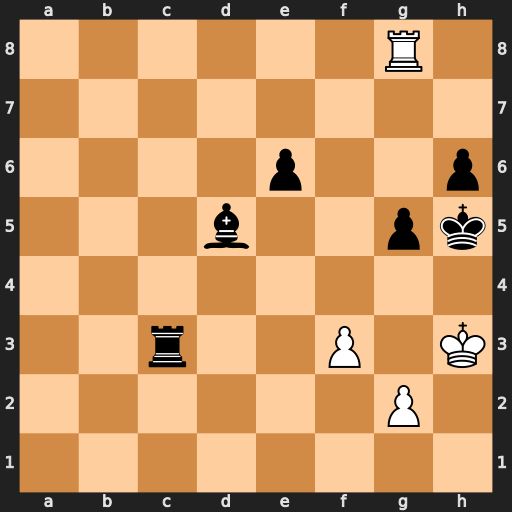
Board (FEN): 6R1/8/4p2p/3b2pk/8/2r2P1K/6P1/8
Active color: w
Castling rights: -
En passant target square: -
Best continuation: g4#